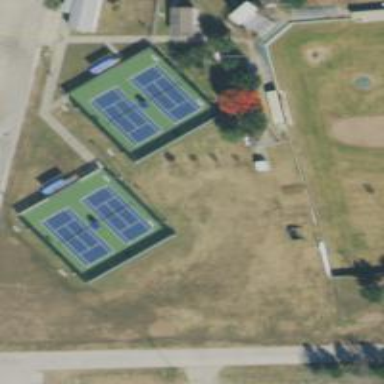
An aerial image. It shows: Tennis court on pitch.